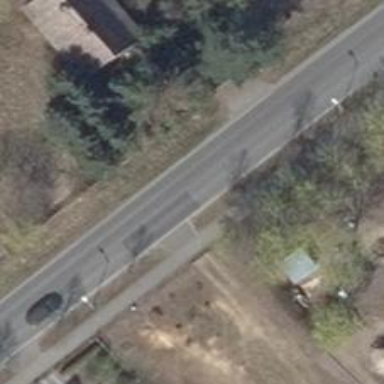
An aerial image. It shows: Driveway.